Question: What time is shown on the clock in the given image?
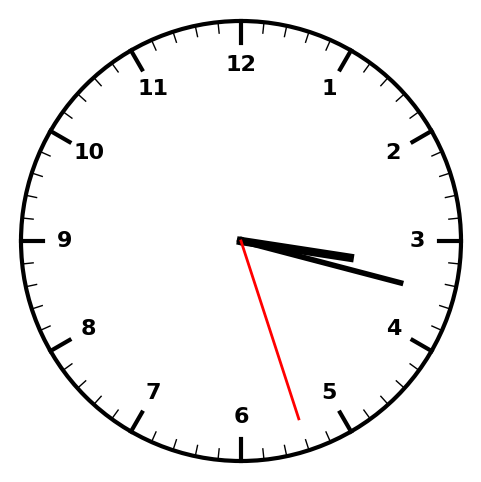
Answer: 03:17:27